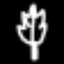
Label: leaf